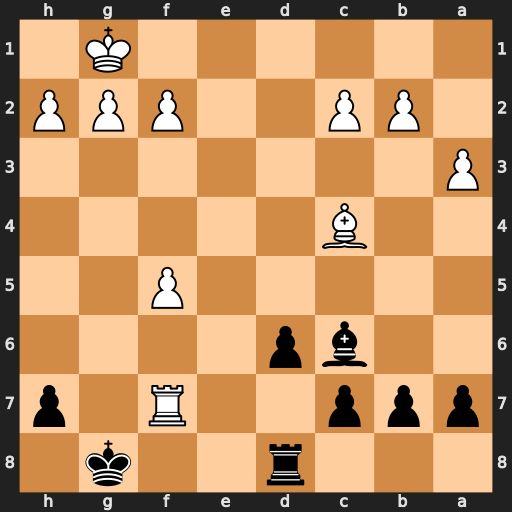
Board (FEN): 3r2k1/ppp2R1p/2bp4/5P2/2B5/P7/1PP2PPP/6K1
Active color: b
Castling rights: -
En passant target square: -
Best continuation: d5 Rxc7 dxc4